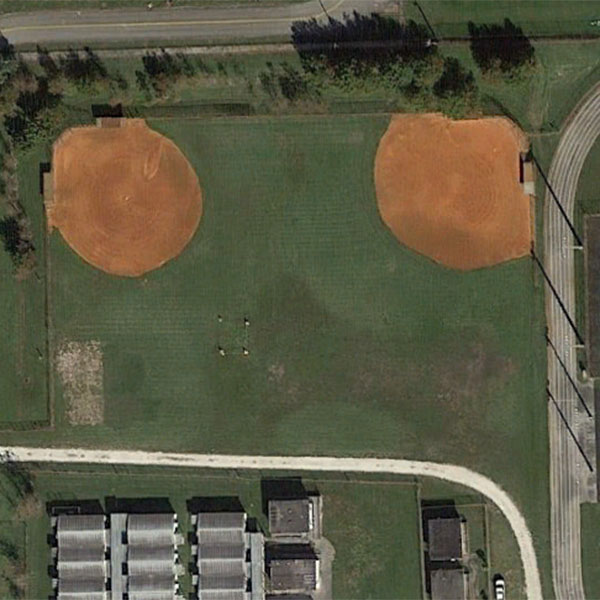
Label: BaseballField